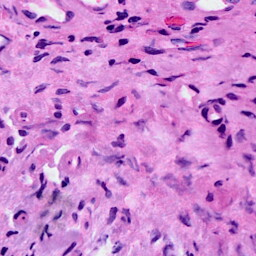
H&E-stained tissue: Breast